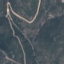
Label: HerbaceousVegetation